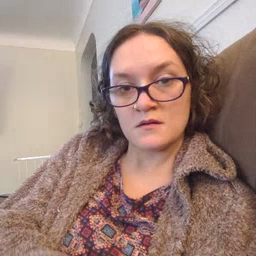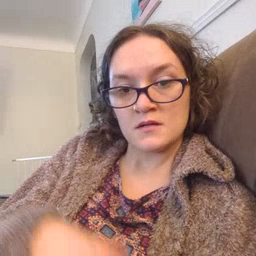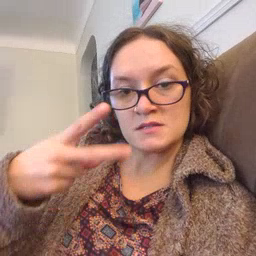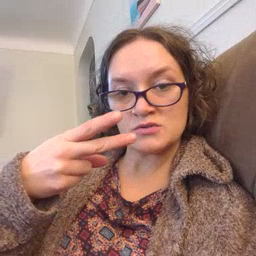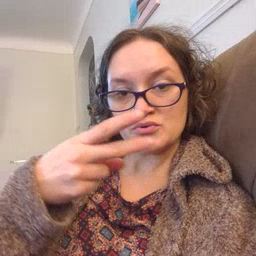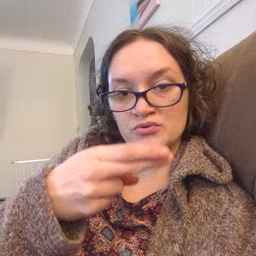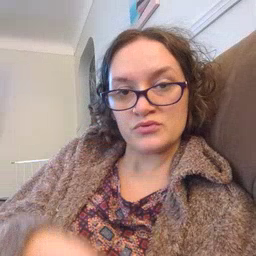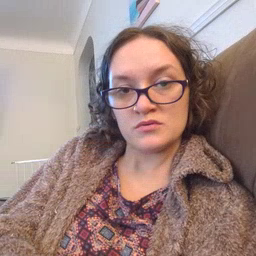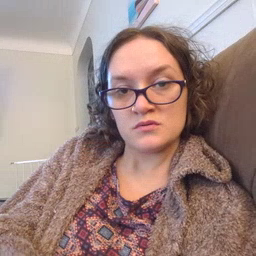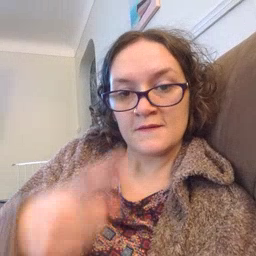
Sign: scissors